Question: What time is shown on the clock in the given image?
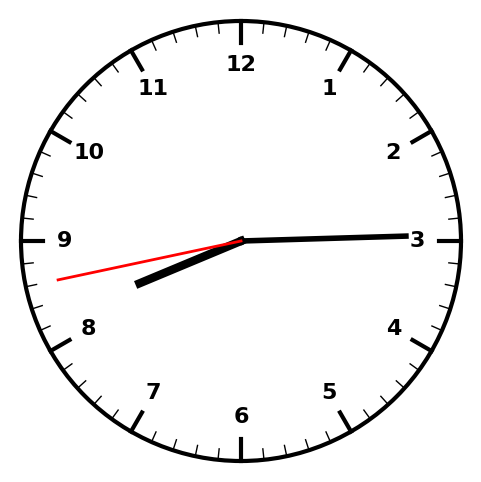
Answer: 08:14:43